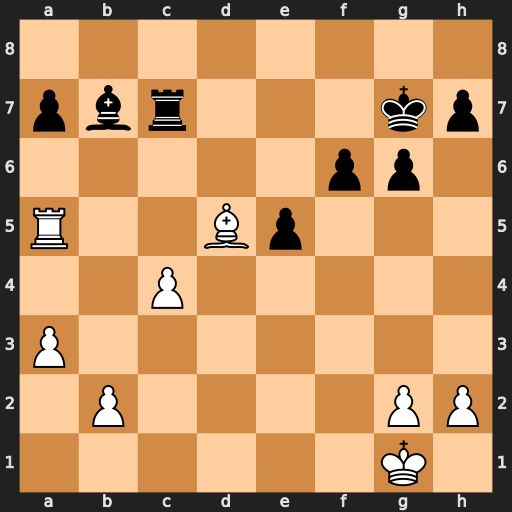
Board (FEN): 8/pbr3kp/5pp1/R2Bp3/2P5/P7/1P4PP/6K1
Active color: w
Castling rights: -
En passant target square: -
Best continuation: Rxa7 Bxd5 Rxc7+